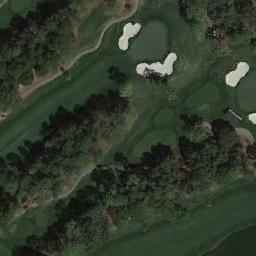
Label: golf_course